Field crop: tomato
Growth stage: 2
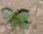
Species: solanum